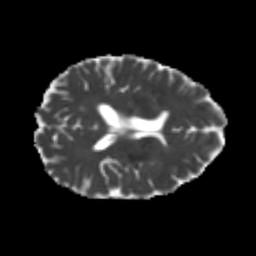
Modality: MD
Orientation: axial
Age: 22
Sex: male
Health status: healthy
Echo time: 0.074 s